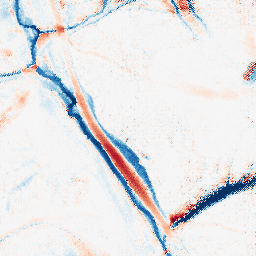
Category: morphological
Decomposition family: morphological_ellipse
Decomposition parameters: operation: average
width: 20
height: 30
Upsampling method: regularized
Upsampling parameters: scale: 4
lambda_reg: 0.1
Upsampling scale: 4